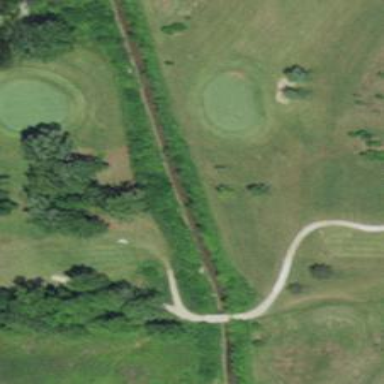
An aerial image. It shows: Path for both road and golf.